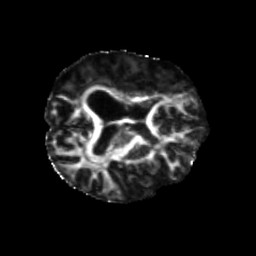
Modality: FA
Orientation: axial
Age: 46
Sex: male
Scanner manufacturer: siemens
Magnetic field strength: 3 T
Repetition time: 5.25 s
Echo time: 0.08 s